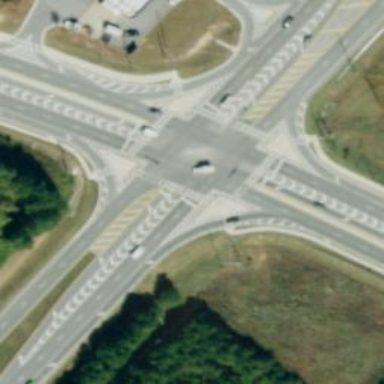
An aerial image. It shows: Marked crossing on the road.